Question: I have the following implementation:
<URL>
I have two catgeories : 1970 and 1975.
My question is that even though I am adding a data to 1975, but it adds to 1970.
'''
{
"series": "item6",
"category": "1975",
"value": 105
},
'''

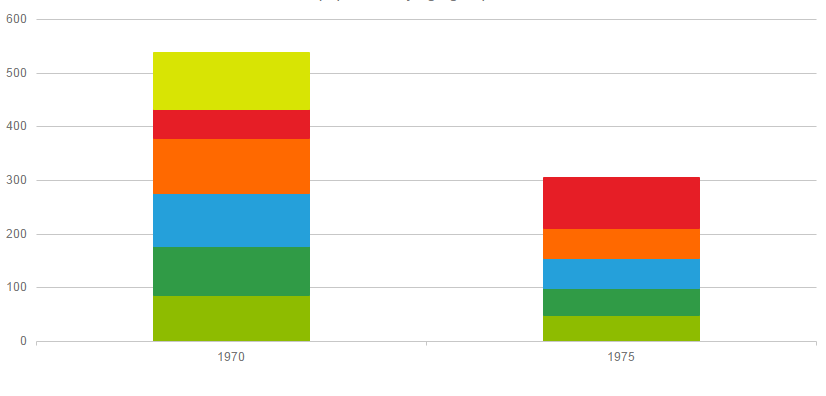
Answer: Not sure exactly why this happens, but you can solve it by adding a zero value item 6 to 1970:
'''
{
"series": "item6",
"category": "1970",
"value": 0
},
{
"series": "item6",
"category": "1975",
"value": 105
},
'''
## Updated FIDDLE